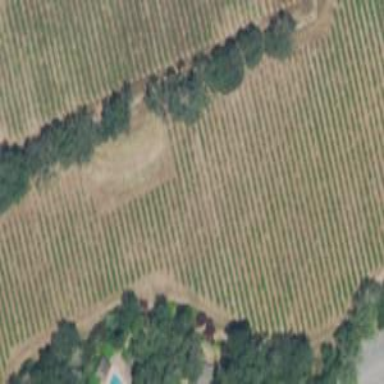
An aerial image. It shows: Vineyard where grapes are grown.